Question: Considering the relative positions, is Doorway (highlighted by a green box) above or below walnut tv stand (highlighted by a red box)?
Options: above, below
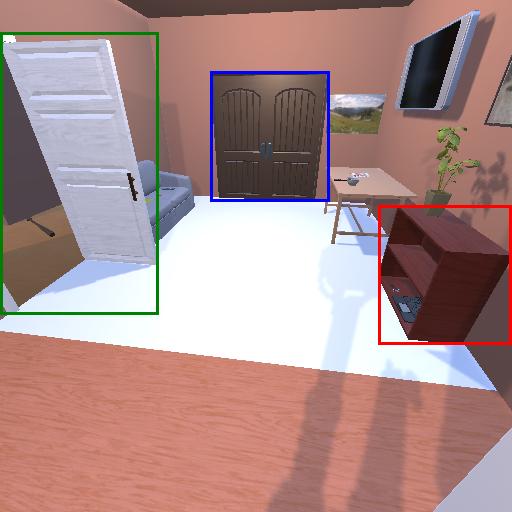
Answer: above